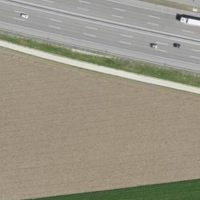
EUNIS habitat code: 57
Species observed at this site:
Milvus milvus